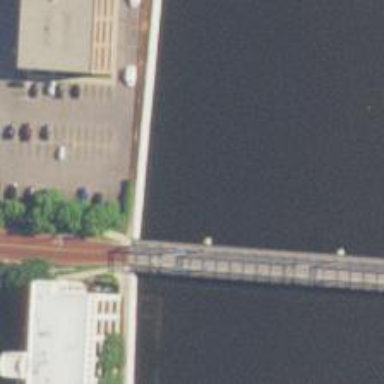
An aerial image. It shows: Tertiary road with asphalt surface on truss bridge.